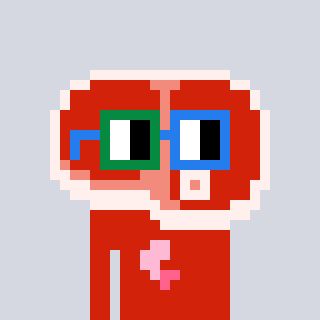
a pixel art character with square green and blue glasses, a steak-shaped head and a red-colored body on a cool background